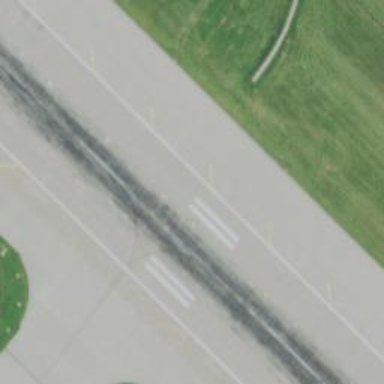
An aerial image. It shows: View of taxiway at the airport.